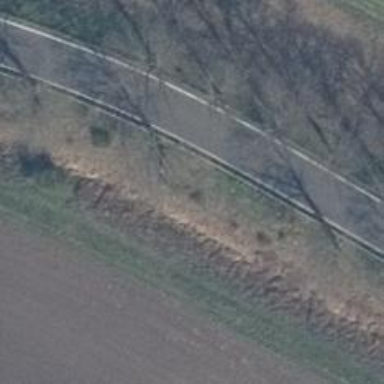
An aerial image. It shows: Row of broadleaved trees.